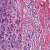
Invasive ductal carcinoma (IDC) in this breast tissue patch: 1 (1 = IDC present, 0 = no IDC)